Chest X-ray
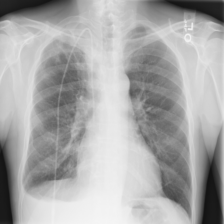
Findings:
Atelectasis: negative
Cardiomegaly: negative
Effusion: positive
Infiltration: negative
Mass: positive
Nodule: negative
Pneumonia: negative
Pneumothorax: negative
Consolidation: negative
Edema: negative
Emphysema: negative
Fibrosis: negative
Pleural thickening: negative
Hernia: negative